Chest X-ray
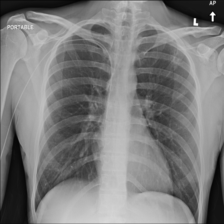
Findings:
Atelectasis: negative
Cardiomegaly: negative
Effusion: negative
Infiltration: negative
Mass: negative
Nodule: negative
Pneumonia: negative
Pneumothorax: negative
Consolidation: negative
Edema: negative
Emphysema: negative
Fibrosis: negative
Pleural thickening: negative
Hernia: negative